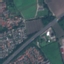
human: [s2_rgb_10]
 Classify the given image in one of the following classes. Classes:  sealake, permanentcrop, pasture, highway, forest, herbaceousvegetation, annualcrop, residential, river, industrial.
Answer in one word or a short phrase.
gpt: Highway